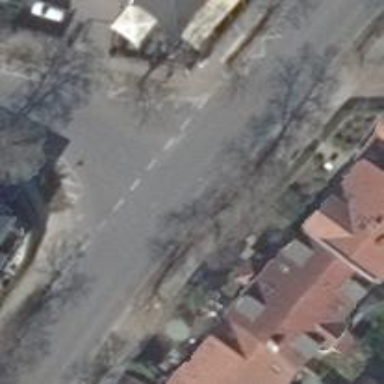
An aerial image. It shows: Uncontrolled road crossing.